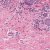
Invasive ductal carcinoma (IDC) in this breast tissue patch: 0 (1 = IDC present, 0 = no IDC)